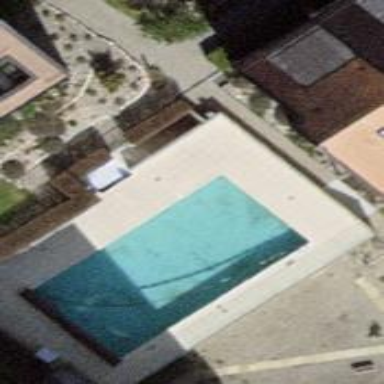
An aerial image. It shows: Swimming pool located in leisure land.